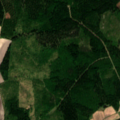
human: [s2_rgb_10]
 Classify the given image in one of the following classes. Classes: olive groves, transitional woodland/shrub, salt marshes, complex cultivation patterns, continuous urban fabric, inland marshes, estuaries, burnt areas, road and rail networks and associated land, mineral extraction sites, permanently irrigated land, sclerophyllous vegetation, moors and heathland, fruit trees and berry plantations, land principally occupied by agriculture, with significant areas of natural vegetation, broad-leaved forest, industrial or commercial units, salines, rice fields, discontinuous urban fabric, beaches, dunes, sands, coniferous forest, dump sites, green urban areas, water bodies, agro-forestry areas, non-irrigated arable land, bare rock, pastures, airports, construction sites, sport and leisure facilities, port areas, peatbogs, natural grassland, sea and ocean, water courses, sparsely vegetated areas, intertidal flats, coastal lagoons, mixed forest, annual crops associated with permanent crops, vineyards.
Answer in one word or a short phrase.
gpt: non-irrigated arable land, coniferous forest, mixed forest, transitional woodland/shrub